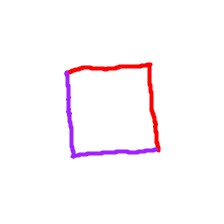
Shape: square